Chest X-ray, PA view. Patient: 28 years old, sex M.
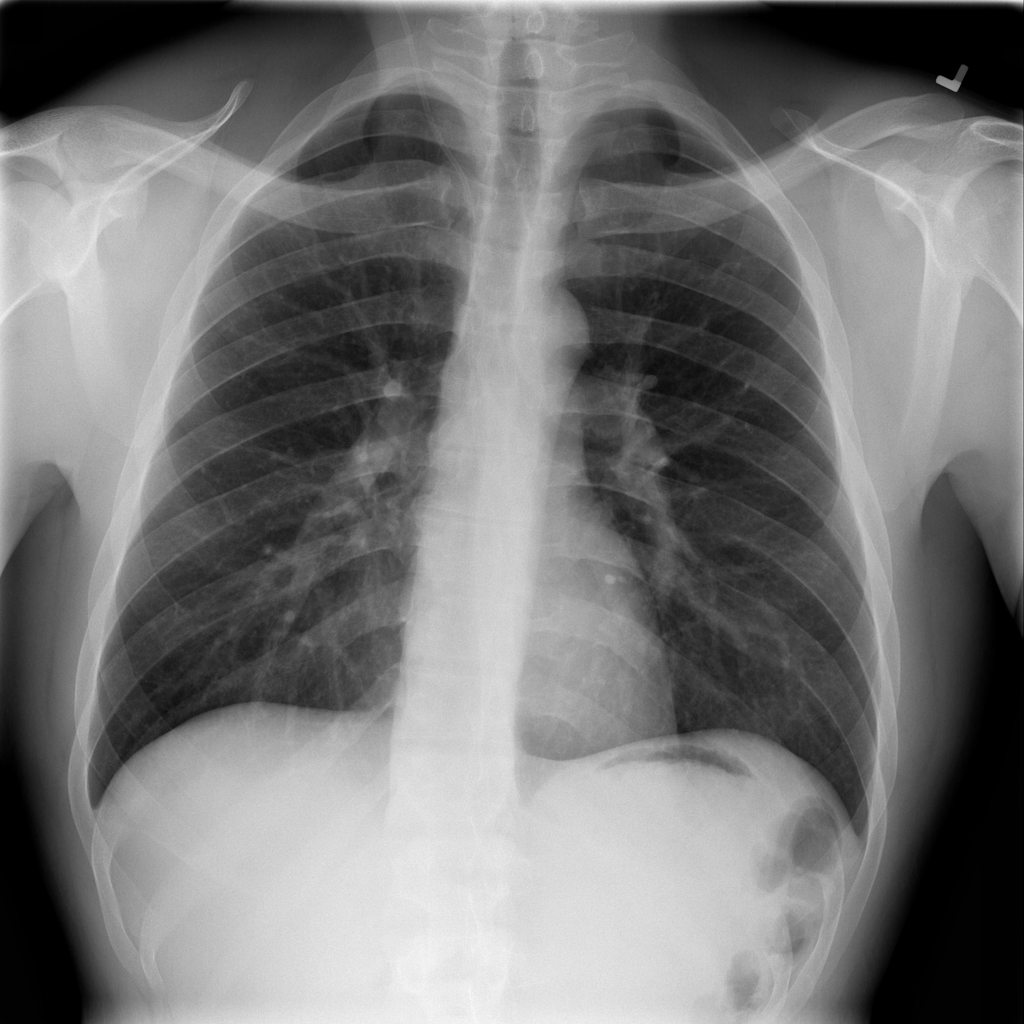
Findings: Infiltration